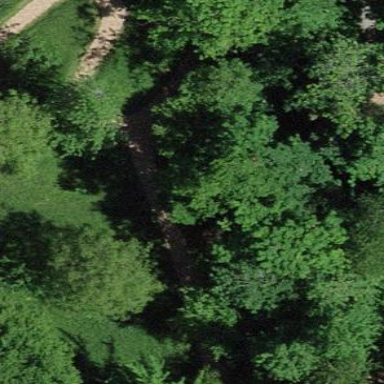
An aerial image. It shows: Well-maintained woodchip path in track leisure land area with excellent trail visibility.